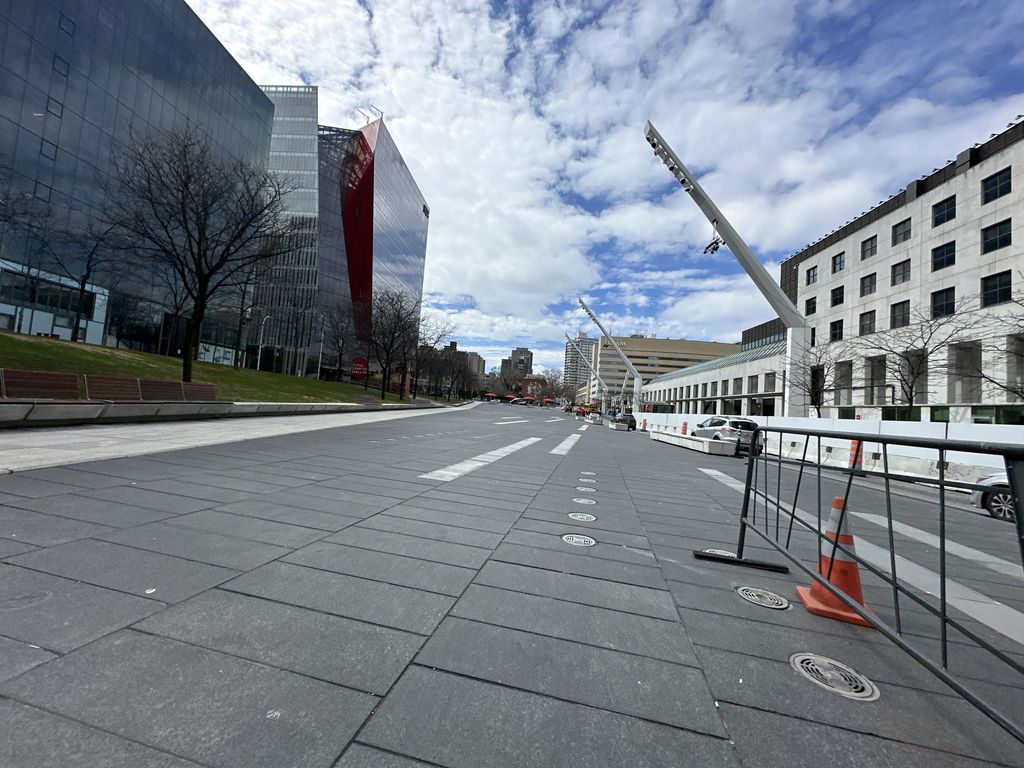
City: montreal